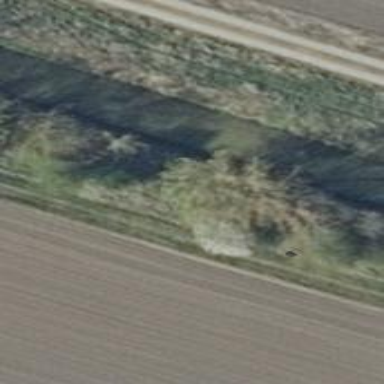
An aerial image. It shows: Row of deciduous broadleaved trees.